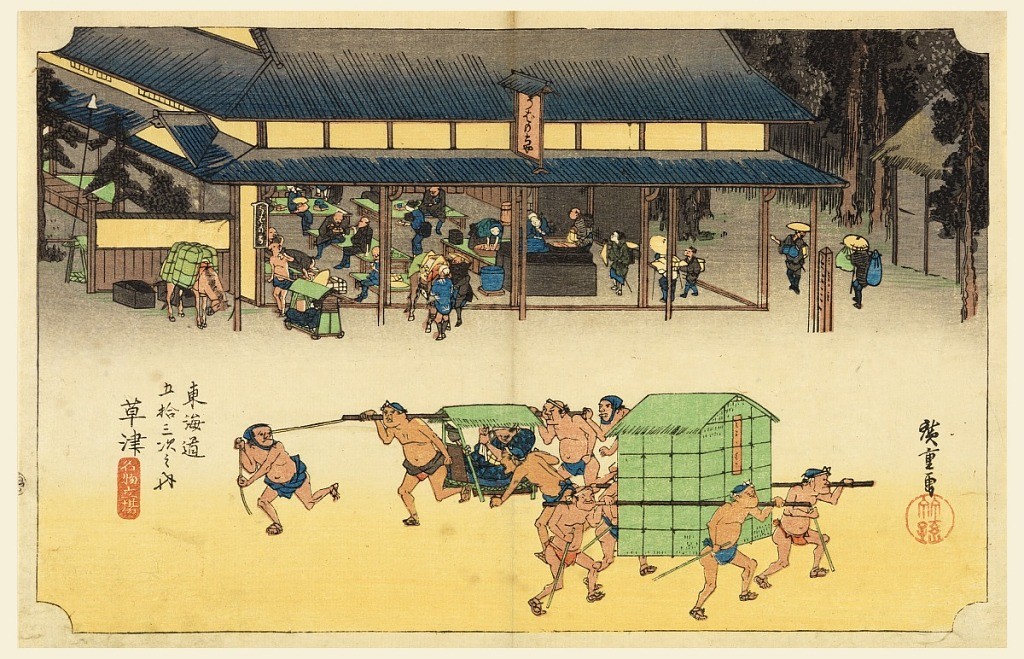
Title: Kusatsu, A Station Famous for its Rice Cakes, in The Fifty-Three Stations of the Tokaido Road (Tokaido Gojusan Tsugi-no Uchi)
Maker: Ando Hiroshige, Japanese, 1797–1858
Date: ca. 1834
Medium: Woodblock print (ukiyo-e) on mulberry paper (washi), ink with color
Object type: Print
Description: Large teahouse with travelers eating rice cakes which are being made under the veranda. Lower half, two litters, one open and one closed, both carried by coolies.